Field crop: maize
Growth stage: 1
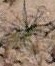
Species: salsola